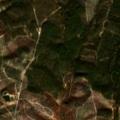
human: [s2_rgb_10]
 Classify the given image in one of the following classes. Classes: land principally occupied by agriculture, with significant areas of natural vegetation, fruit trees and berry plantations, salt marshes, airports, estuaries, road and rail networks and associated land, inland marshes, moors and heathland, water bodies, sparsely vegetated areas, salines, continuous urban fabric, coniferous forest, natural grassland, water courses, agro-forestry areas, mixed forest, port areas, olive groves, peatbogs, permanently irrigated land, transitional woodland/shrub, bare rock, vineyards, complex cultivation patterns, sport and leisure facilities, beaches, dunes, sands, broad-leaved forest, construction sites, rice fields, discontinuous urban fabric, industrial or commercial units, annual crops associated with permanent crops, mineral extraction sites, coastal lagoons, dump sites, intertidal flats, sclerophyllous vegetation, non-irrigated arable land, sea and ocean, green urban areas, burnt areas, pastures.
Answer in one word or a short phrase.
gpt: mixed forest, transitional woodland/shrub